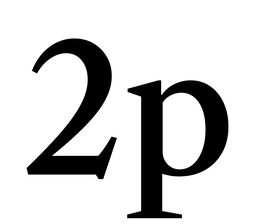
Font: LibreCaslonText_Medium